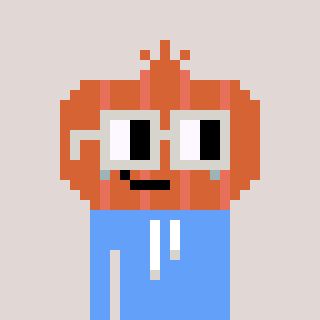
a pixel art character with square light gray glasses, a onion-shaped head and a blue-colored body on a warm background